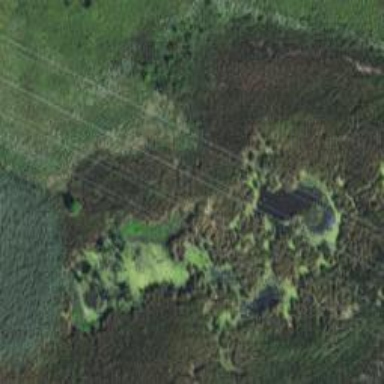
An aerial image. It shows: Marsh wetland.